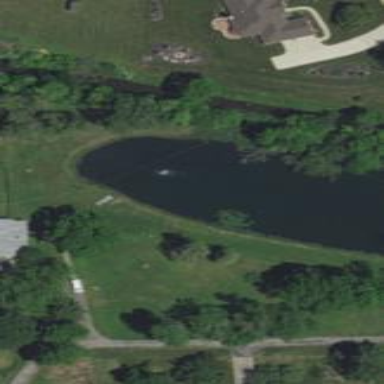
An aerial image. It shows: Serene pond surrounded by nature.